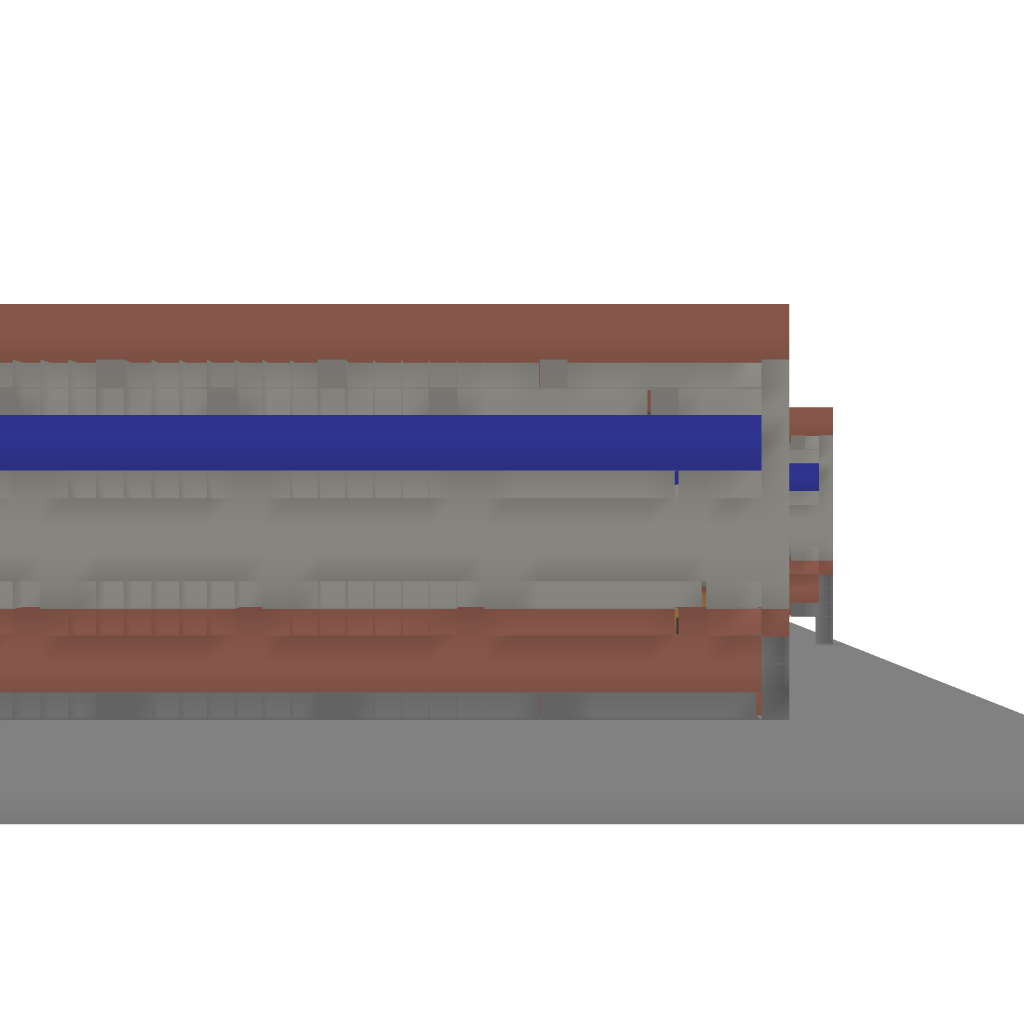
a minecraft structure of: ThePvp